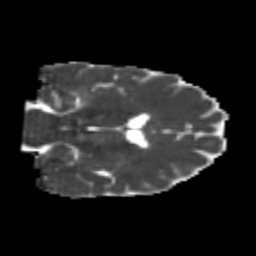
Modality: MD
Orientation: coronal
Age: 24
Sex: male
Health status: healthy
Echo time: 0.074 s